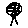
Label: tree